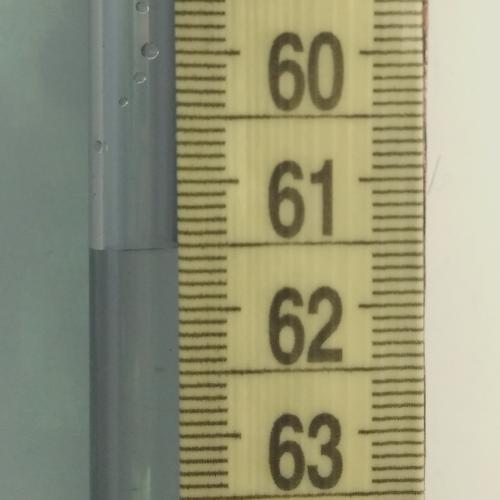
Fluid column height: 61.5 cm